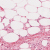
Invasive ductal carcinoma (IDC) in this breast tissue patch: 0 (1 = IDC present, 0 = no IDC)